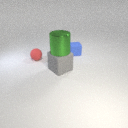
large gray rubber cube to the left of small blue rubber cube